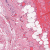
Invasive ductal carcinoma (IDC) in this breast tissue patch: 0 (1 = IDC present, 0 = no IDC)